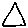
Label: triangle